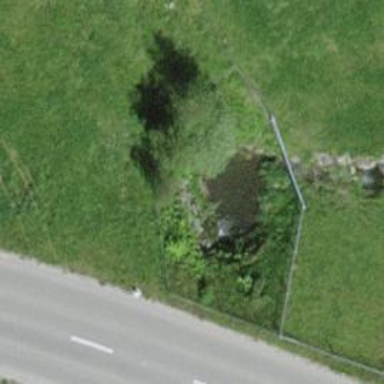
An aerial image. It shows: Culvert tunnel.